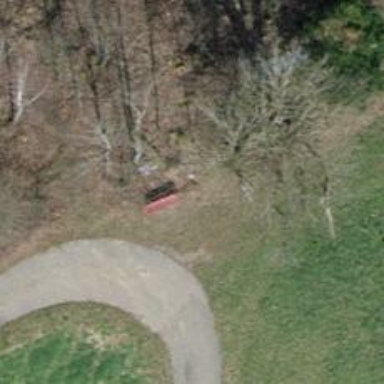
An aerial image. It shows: Brown bench.